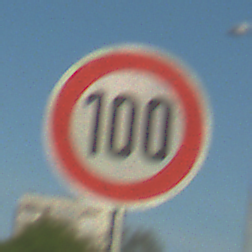
Verkehrszeichen: Geschwindigkeit100
Umgebung: Outdoor, Suburban
Tageszeit: MorningAfternoon
Wetter: PartlyCloudy
Licht: Natural
Jahreszeit: NotSpecified
Kontrast: HighContrast